Question: How can I find x-intercept and the y-intercept (all four) of a loop with 'R'?
'''
# this will generate an example dataframe mydf
x <- sin(seq(0,2*pi,0.2) + rnorm(1))
y <- cos(seq(0,2*pi,0.2) + rnorm(1))
mydf <- data.frame(x,y)
plot(mydf)
abline(h=0)
abline(v=0)
'''

At the moment I try around with two similar functions, that divide in north/south/east/west
and look for the closest point to the axis. This is inefficient and not precise, because the point might be far away.
'''
getYintercept <- function(mdf){
R1 <- mdf$y[which.min(subset(mdf, y>0)$y)] # north
R2 <- mdf$y[which.min(subset(mdf, y<0)$y)] # south
return(rbind(R1,R2))
}
'''
Thus I want to interpolate ('predict', 'approx') this point.
How can this be solved most elegant?
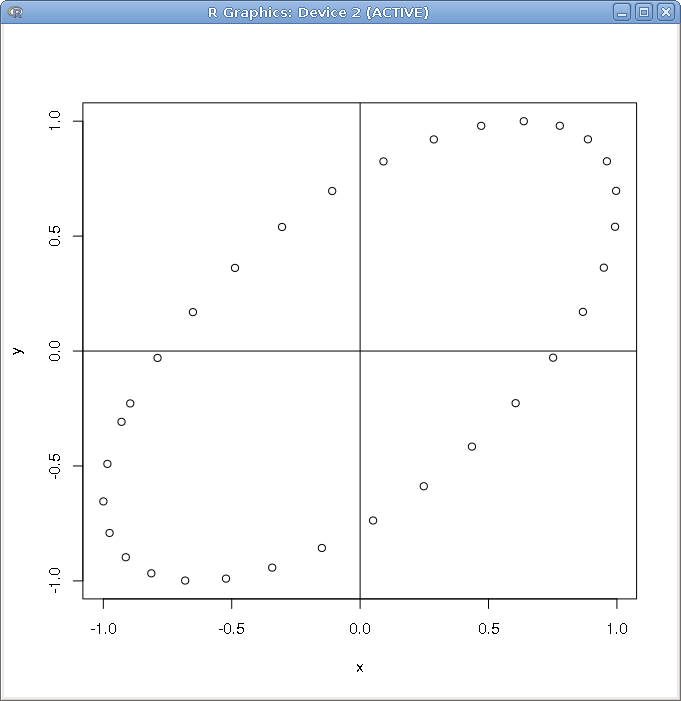
Answer: Here is an 'approxfun' solution:
'''
intercepts <- function(x,y) {
x.s <- approxfun(x[y<=0], y[y<=0])(0)
x.n <- approxfun(x[y>=0], y[y>=0])(0)
y.w <- approxfun(y[x<=0], x[x<=0])(0)
y.e <- approxfun(y[x>=0], x[x>=0])(0)
list(x.s, x.n, y.w, y.e)
}
'''
Here, 'x.s' is the 'x' value of the south y-intercept, and so on.